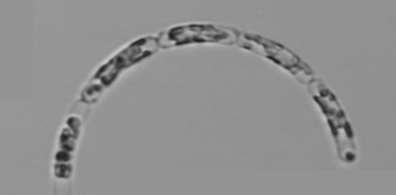
Label: Guinardia_striata